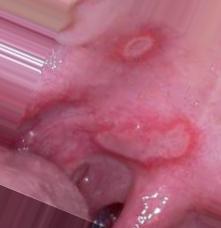
Condition: Mouth Ulcer